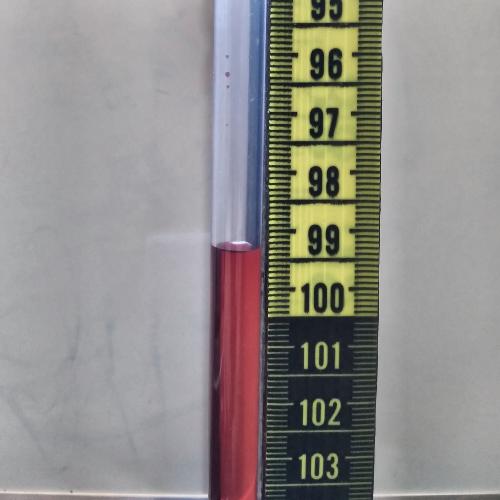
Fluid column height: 99.3 cm